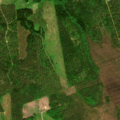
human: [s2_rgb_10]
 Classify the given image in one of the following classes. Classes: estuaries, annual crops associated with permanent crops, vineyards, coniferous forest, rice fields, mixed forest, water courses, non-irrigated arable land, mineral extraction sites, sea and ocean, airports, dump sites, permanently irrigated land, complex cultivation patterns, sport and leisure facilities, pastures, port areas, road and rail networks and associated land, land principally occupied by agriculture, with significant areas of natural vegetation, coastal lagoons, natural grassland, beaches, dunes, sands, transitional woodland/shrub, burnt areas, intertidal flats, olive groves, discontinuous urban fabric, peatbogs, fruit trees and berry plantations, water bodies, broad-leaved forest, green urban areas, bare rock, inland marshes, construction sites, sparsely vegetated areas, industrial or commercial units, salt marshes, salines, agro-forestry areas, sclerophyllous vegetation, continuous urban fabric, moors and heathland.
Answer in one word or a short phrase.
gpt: coniferous forest, mixed forest, transitional woodland/shrub